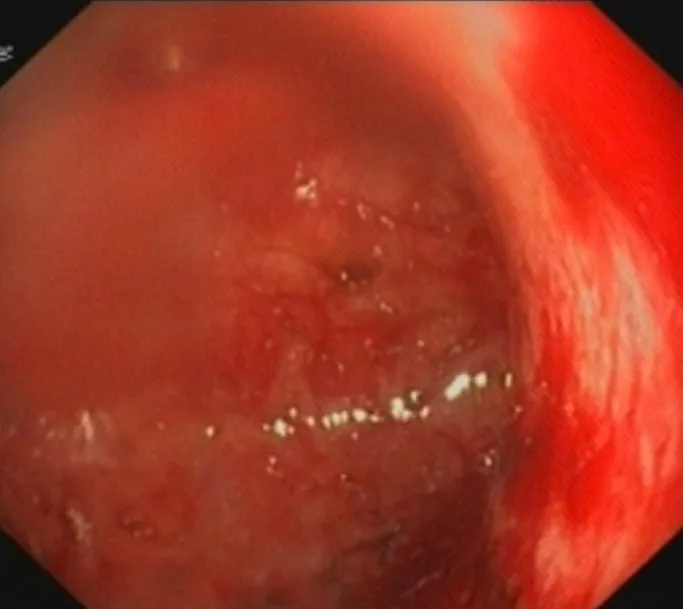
Antrum.
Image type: endoscopy (gi_endoscopy)